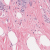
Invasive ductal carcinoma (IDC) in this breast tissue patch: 1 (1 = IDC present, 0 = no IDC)